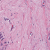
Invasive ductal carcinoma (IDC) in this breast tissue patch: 1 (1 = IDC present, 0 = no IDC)